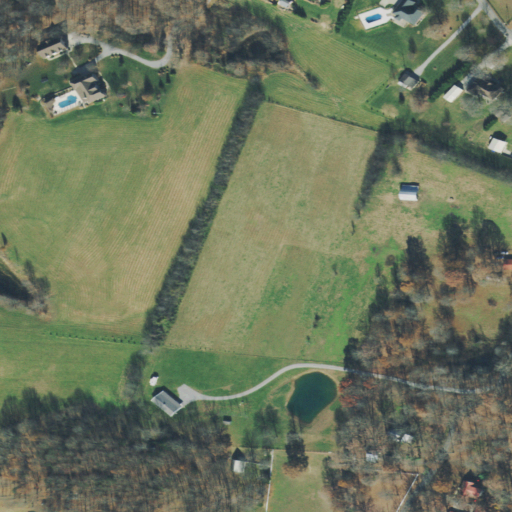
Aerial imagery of mountain in Tennessee named Cedarcroft Hill containing pasture, deciduous forest, open development, and mixed forest